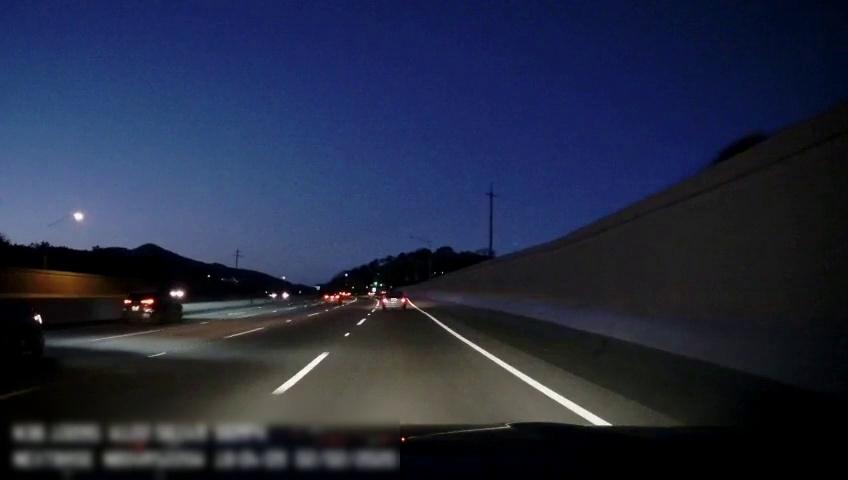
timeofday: Dusk/Dawn/Twilight
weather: Other
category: Drivable Space
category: Vehicles | Car
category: Vehicles | Car
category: Vehicles | SUV
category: Vehicles | SUV
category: Vehicles | SUV
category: Lanes | Alternate Lane
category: Lanes | Alternate Lane
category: Lanes | Alternate Lane
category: Lanes | Alternate Lane